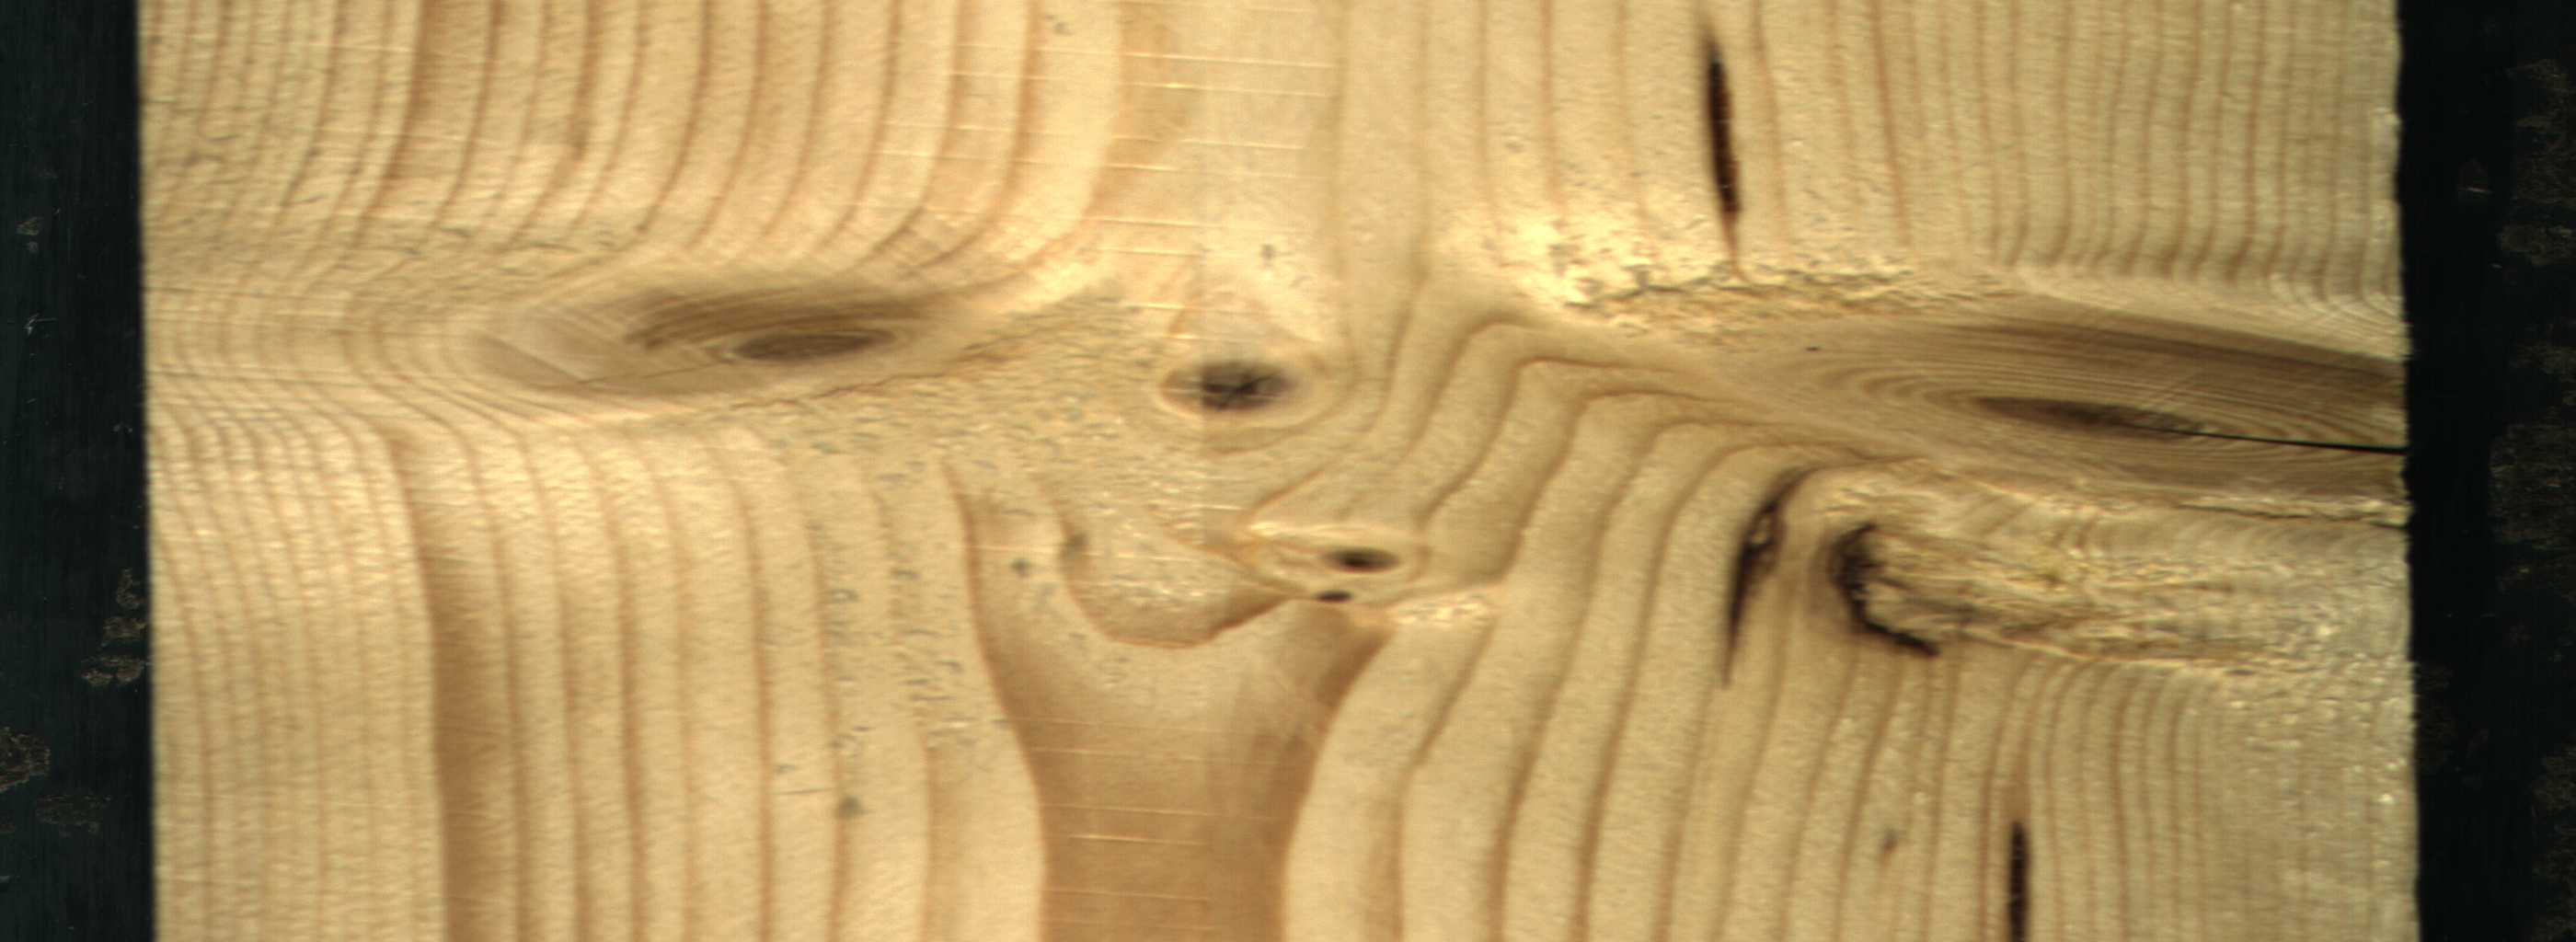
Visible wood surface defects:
resin
resin
knot_with_crack
Dead_Knot
Dead_Knot
Live_Knot
Live_Knot
Live_Knot